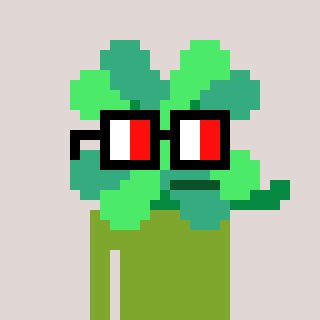
a pixel art character with square glasses with black frames and red eyes, a clover-shaped head and a slimegreen-colored body on a warm background